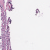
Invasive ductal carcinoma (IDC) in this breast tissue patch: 0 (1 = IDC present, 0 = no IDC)